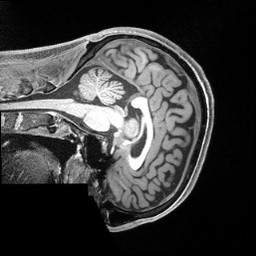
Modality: T1w
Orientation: sagittal
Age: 36
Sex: male
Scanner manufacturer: siemens
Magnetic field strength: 3 T
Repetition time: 2.4 s
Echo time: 0.00228 s